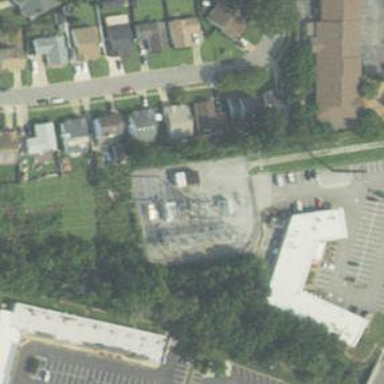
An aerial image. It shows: There is distribution substation enclosed by fence.